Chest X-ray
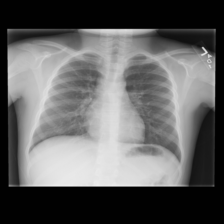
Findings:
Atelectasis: negative
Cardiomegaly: negative
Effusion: negative
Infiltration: negative
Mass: negative
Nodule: negative
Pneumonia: negative
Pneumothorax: negative
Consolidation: negative
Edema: negative
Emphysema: negative
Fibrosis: negative
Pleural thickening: negative
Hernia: negative